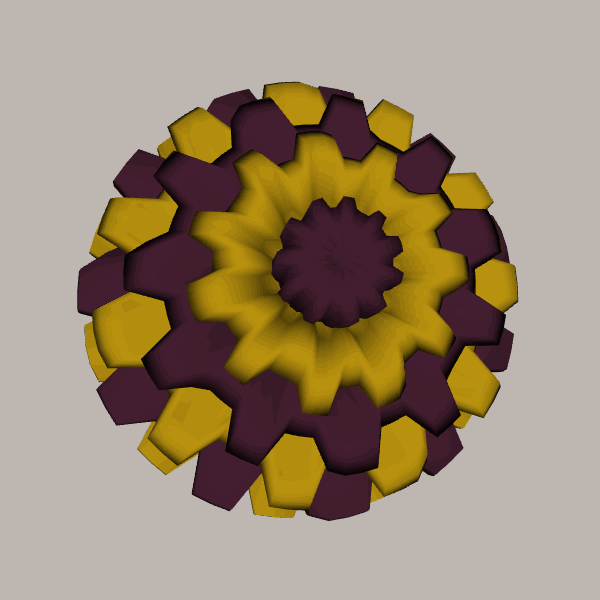
Background: light